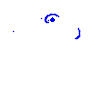
Particle: electron